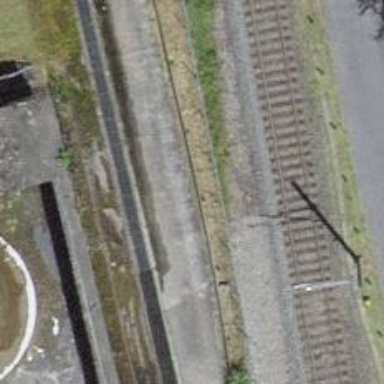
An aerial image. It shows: Disused railway spur with single track.